Question: What is the reading of the measurement in the image?
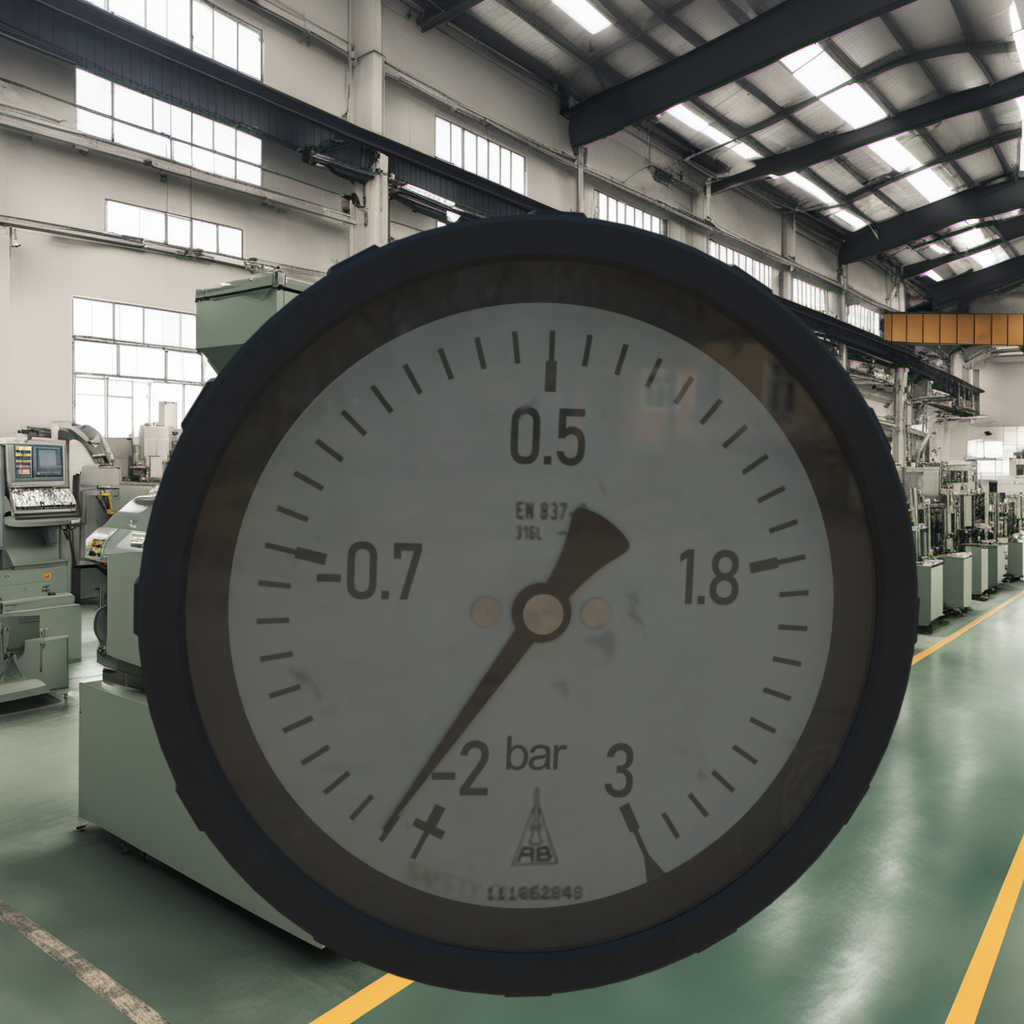
Answer: The result is -1.94
Question: What is the reading range of the measurement in the image?
Answer: The range is from -2 to 3
Question: What is the minimum and maximum value range of this measurement?
Answer: The minimum value is -2 and the maximum value is 3